Question: If I insert "thin space" in Math mode, Lyx shows a "U" like symbol in place of the space. ( Note the symbol after the colon in following figure).

Is there a way to hide this symbol in Lyx?
If there are lots of spaces in the formula, it looks ugly in Lyx. ( Note that the formula looks fine in pdf. But I prefer to be in lyx view while editing)
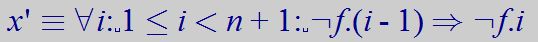
Answer: One thing you can do is to use <URL> page for instructions.